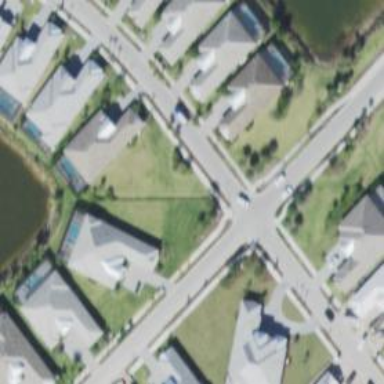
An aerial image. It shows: Residential road.